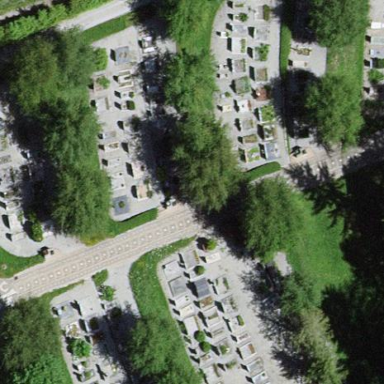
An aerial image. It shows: Cemetery.